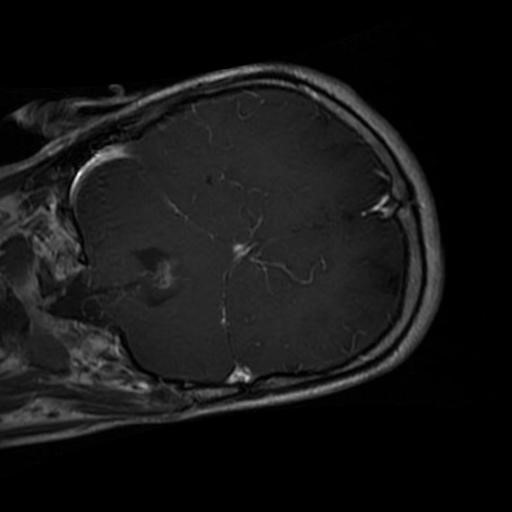
Label: brain_glioma